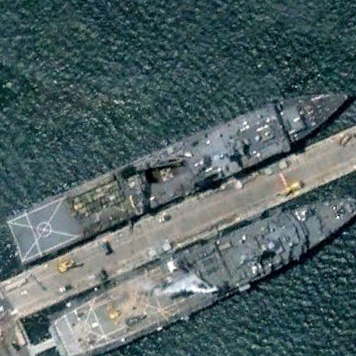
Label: combat